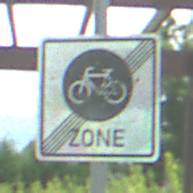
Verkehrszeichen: EndeFahrradzone
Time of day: Midday
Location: Outdoor (Nature)
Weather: PartlyCloudy
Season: NotSpecified
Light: Natural